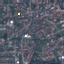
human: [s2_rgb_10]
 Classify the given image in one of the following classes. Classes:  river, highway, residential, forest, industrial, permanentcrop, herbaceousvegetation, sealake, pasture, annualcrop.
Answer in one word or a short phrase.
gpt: Residential